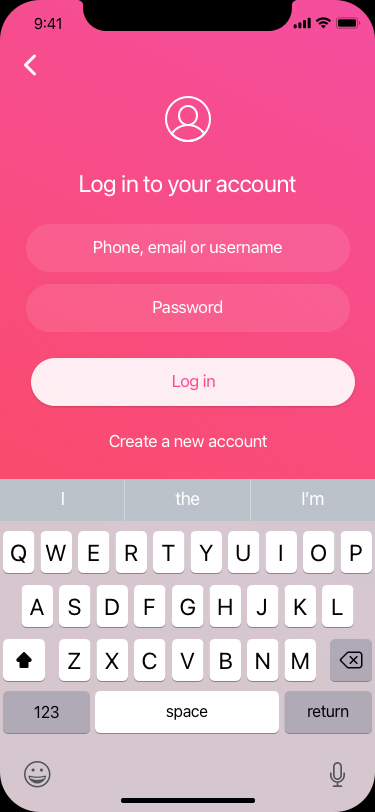
Text in this UI design:
Log in to your account
Phone, email or username
Password
Create a new account